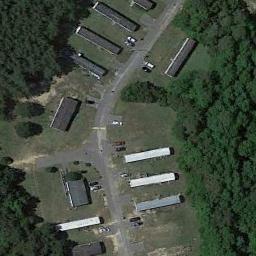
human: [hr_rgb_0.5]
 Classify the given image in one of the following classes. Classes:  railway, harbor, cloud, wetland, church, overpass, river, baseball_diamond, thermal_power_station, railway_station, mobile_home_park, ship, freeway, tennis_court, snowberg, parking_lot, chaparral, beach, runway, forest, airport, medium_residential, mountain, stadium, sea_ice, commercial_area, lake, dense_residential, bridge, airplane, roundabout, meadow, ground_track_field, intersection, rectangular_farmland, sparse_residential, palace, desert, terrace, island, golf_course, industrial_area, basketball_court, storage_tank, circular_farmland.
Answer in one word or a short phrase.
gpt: mobile_home_park